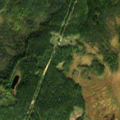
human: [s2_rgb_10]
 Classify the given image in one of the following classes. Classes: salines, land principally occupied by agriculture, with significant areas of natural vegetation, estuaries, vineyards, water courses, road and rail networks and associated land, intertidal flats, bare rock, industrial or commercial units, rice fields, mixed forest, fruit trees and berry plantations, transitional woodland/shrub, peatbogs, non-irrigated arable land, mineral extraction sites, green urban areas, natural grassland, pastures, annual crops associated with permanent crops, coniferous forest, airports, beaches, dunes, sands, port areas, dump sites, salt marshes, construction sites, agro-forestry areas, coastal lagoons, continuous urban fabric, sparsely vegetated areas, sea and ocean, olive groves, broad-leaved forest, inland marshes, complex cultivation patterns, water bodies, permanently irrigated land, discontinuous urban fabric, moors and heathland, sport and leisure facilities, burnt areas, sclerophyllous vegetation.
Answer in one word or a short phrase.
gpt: coniferous forest, mixed forest, transitional woodland/shrub, peatbogs